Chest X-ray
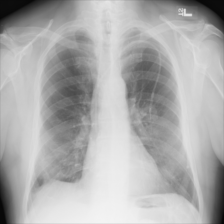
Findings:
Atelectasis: negative
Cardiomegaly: negative
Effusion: negative
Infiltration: negative
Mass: negative
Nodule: positive
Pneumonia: negative
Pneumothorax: negative
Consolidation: negative
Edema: negative
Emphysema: negative
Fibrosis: negative
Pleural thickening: negative
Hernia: negative